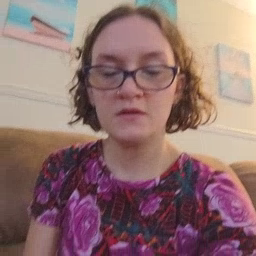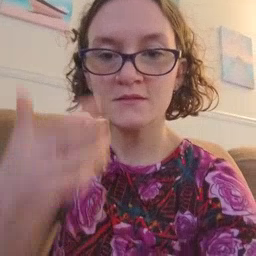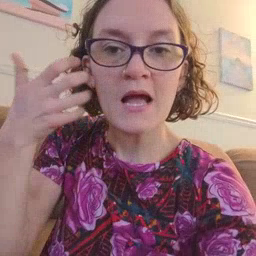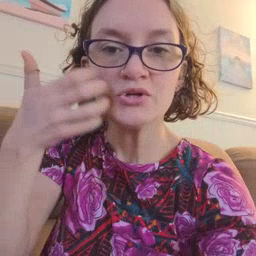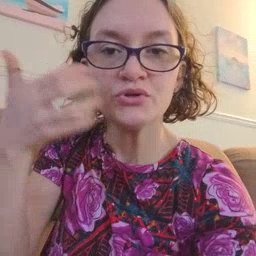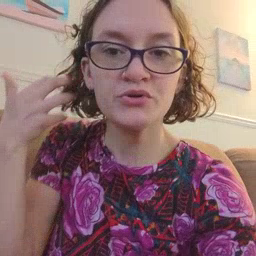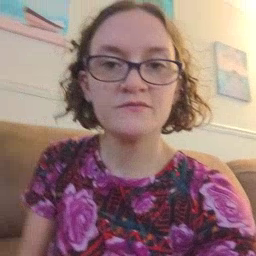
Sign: tiger